Question: I have installed jenkins on my ubunut 14.10 as mentioned on this page <URL>, after installation I started it by accessing port 8080.
I can not see any link to create new job or manage jenkins. I am not sure if there any change or do I have to do any other kind of setting, please help. This is my screen now.

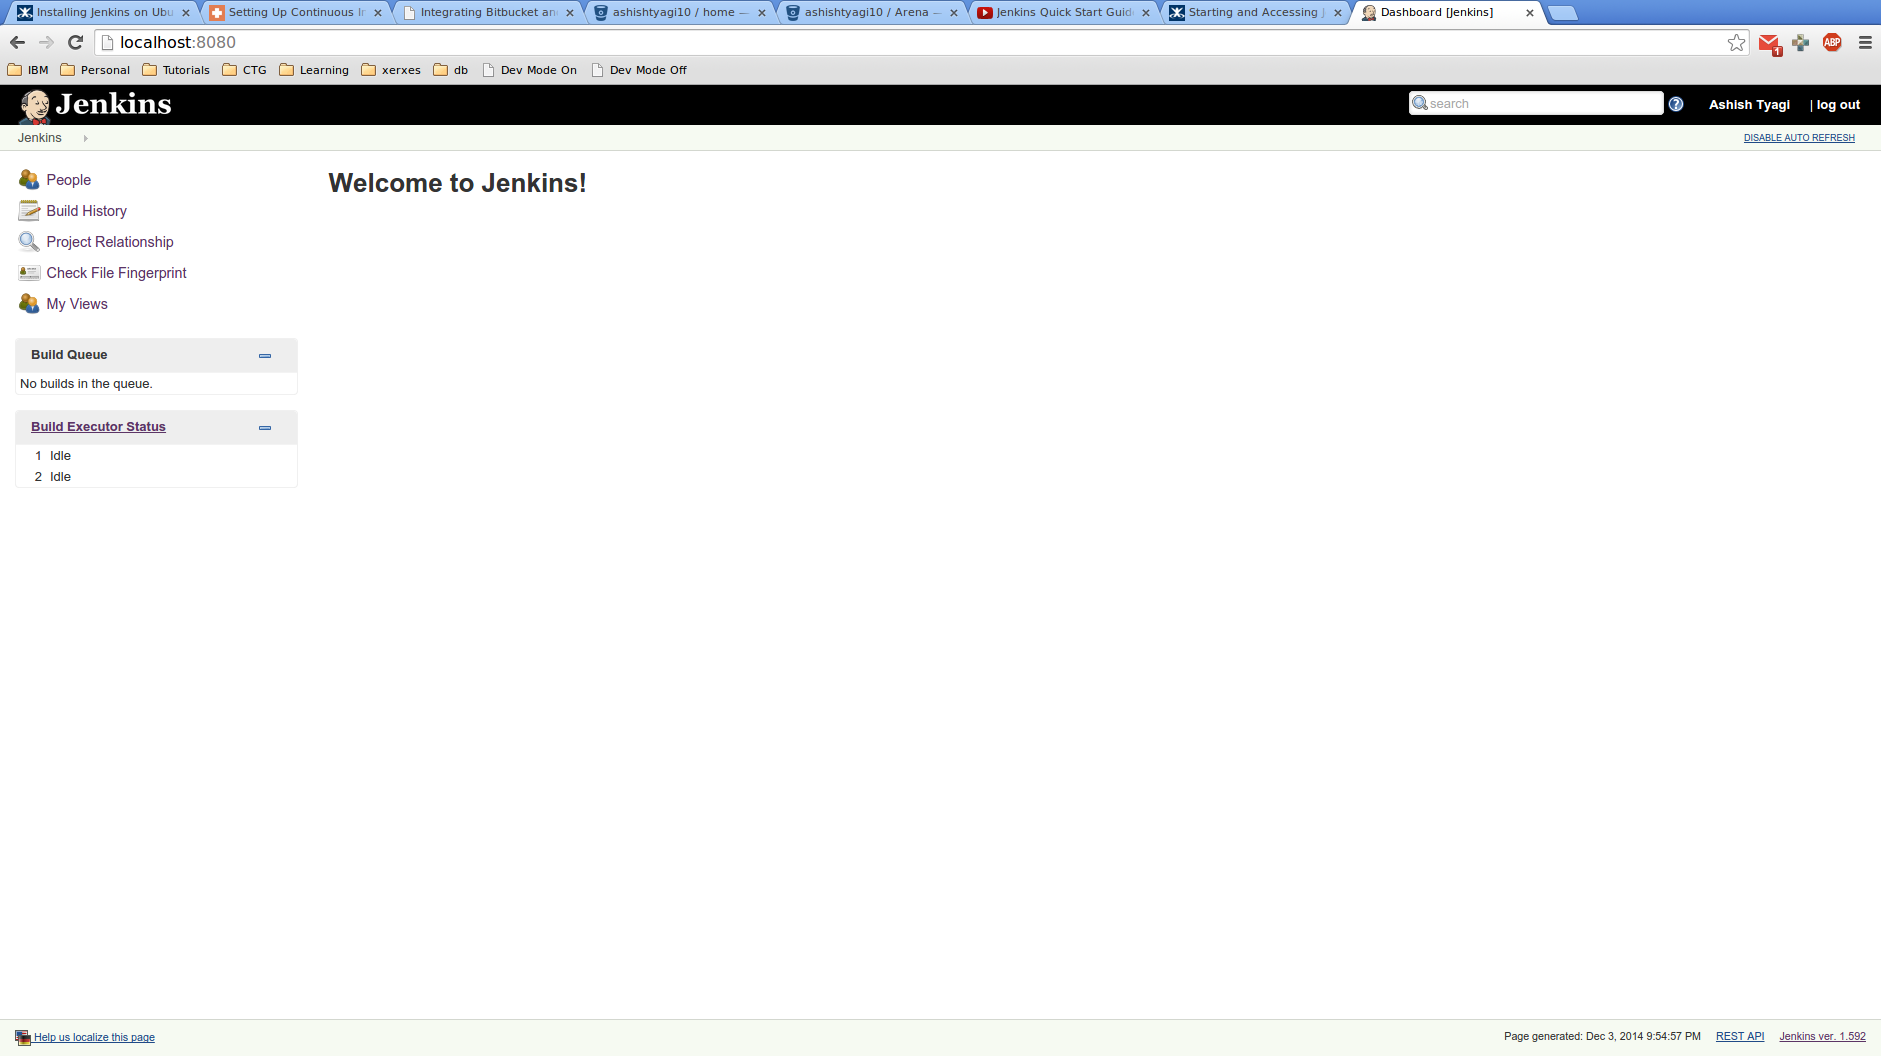
Answer: I am quite sure this is due to the fact, that the user you used for login has not the permission to create new jobs. You have to login as admin and create a user with the correct permissions or add them to your existing user. Also you may need to install plugins if you want to use maven jobs for example. A standard security setup is explained <URL>